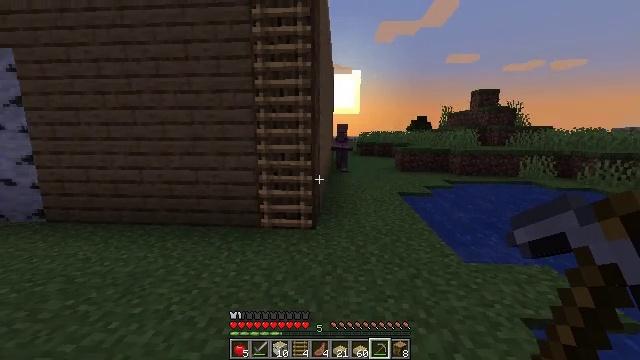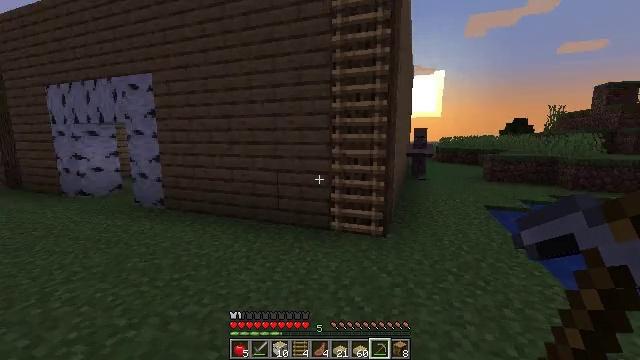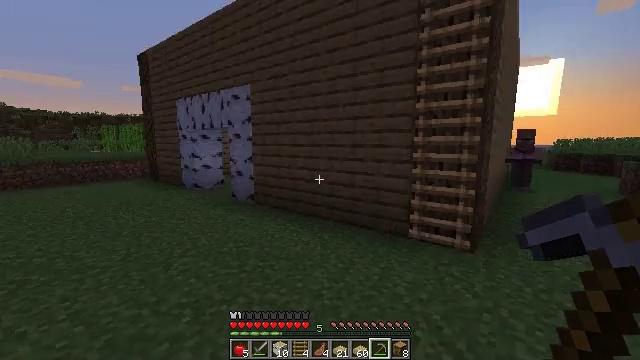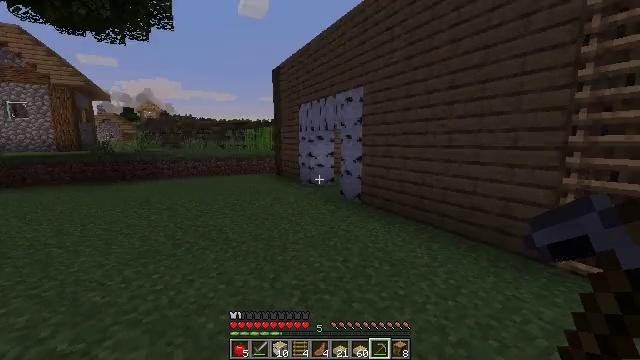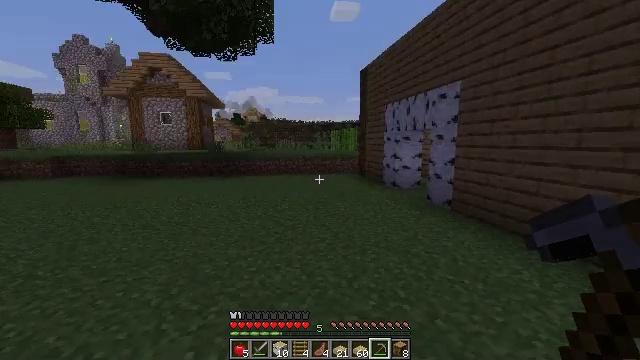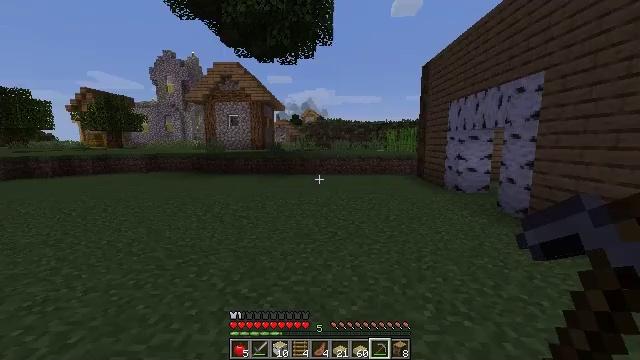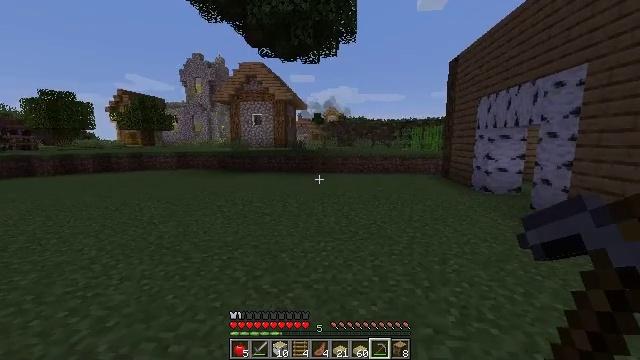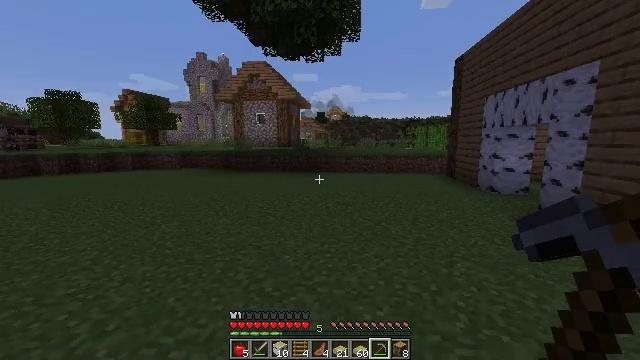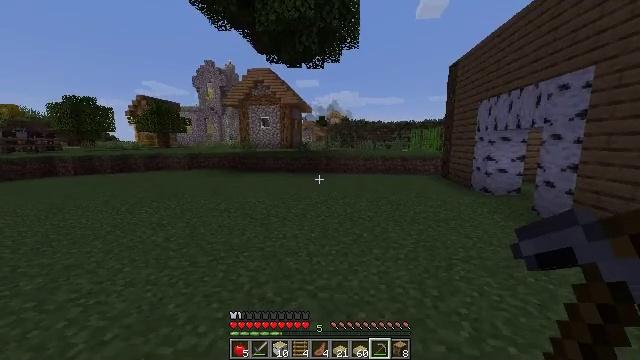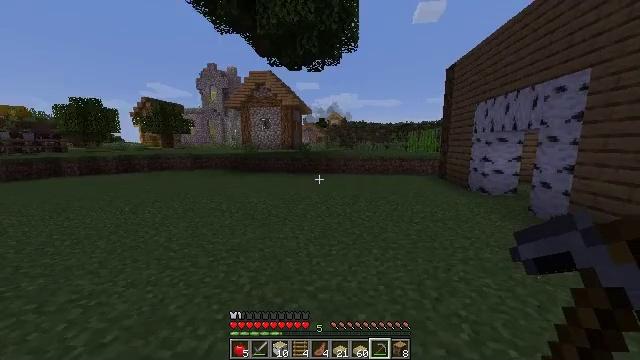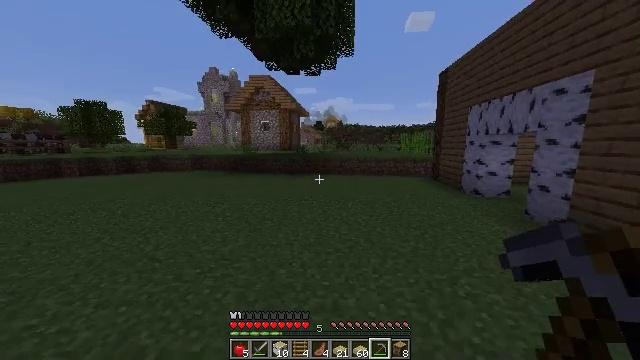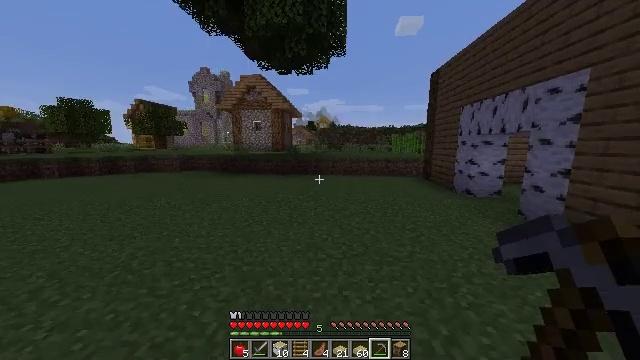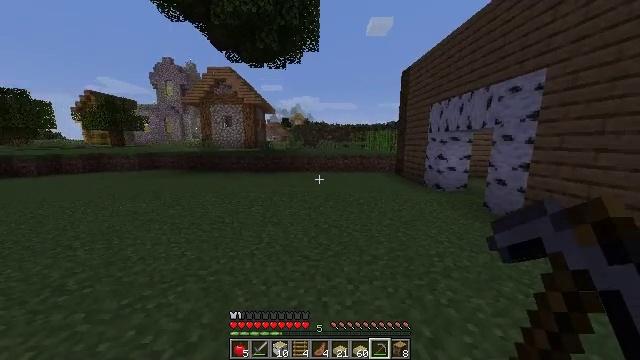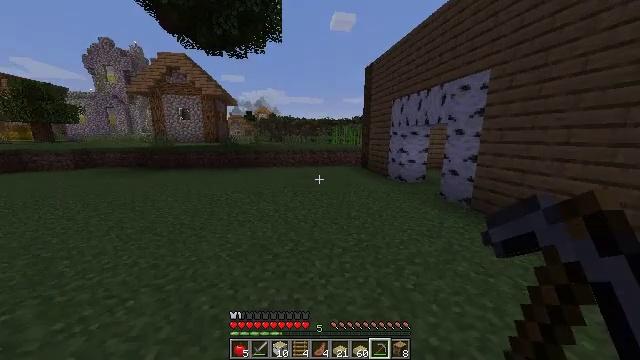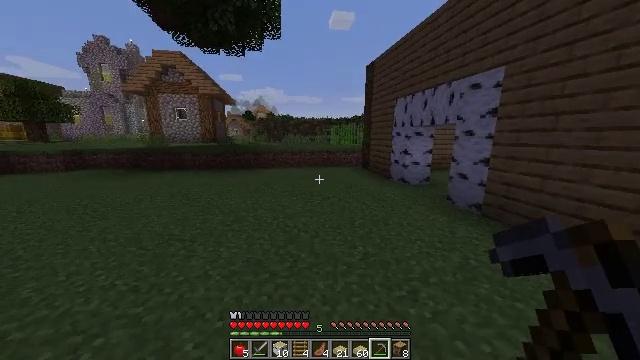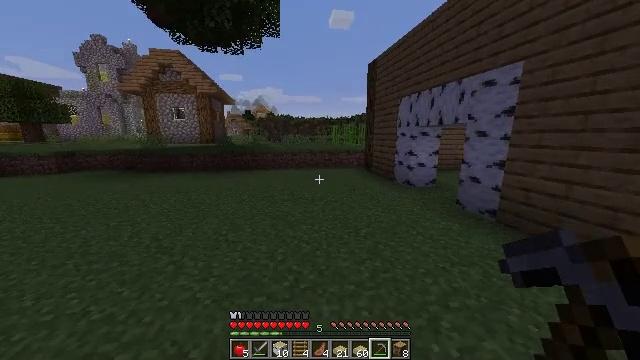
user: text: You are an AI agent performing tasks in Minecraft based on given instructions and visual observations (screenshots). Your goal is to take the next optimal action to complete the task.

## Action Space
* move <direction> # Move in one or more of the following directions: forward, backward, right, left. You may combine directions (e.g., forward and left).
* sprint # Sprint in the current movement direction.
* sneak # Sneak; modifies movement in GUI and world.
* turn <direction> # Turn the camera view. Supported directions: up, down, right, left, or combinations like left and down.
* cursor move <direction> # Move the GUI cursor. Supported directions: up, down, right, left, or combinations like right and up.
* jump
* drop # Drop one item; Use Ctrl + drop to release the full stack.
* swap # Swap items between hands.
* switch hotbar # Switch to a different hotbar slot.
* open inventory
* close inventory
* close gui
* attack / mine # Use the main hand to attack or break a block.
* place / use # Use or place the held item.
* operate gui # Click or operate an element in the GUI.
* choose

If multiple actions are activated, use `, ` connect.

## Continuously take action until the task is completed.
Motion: motion action
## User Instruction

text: Transform birch planks into a birch door on the crafting table.
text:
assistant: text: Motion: turn left and up
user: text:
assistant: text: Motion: turn left
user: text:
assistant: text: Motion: turn left
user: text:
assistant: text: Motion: turn left
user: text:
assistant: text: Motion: sprint, turn left
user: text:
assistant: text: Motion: sprint, turn left
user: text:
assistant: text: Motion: move forward, sprint
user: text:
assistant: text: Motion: move forward, sprint
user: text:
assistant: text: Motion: move forward, sprint
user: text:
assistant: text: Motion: move forward, sprint
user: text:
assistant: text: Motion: move forward, sprint, turn right
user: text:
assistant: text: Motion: move forward, sprint, turn right
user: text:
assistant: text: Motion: move forward, sprint, turn right and down
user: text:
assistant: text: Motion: move forward, sprint
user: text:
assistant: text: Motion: move forward, sprint
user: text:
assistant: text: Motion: move forward, sprint
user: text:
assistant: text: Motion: move forward, sprint, turn right
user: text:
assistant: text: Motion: move forward, sprint, turn right
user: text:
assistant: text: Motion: move forward, sprint
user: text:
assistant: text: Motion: move forward, sprint, turn right
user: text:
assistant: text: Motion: move forward, sprint, turn right
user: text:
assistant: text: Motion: move forward, sprint, turn right
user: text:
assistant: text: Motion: move forward, sprint, turn right
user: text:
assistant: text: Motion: move forward, sprint, turn right
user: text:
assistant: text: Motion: move forward, sprint, turn right
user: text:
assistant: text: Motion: move forward, sprint, turn right
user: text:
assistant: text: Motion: move forward, sprint, turn right and down
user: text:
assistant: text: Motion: move forward, sprint, turn right
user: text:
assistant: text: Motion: move forward, sprint, turn right and down
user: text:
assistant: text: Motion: move forward, sprint, turn right